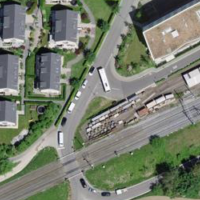
EUNIS habitat code: 57
Species observed at this site:
Cirsium vulgare